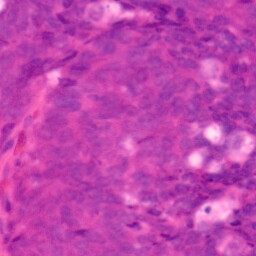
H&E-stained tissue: Colon